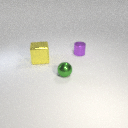
small green metal sphere to the right of large yellow metal cube